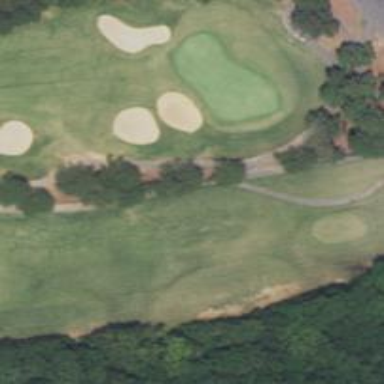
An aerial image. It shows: Path used for both walking and golf.